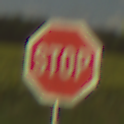
Verkehrszeichen: Stop
Umgebung: Outdoor, RoadRail
Tageszeit: Midday
Wetter: PartlyCloudy
Licht: Natural
Jahreszeit: NotSpecified
Kontrast: HighContrast